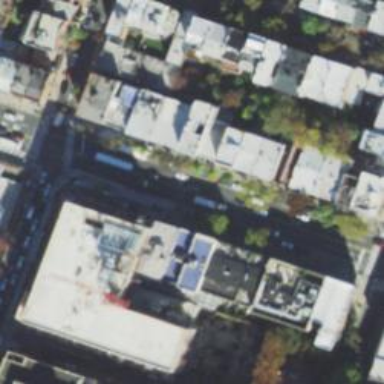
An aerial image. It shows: Building.